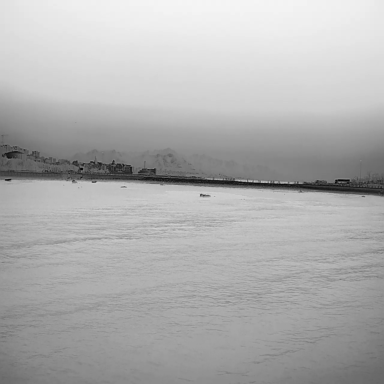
There is a bulk_carrier in the infrared image.